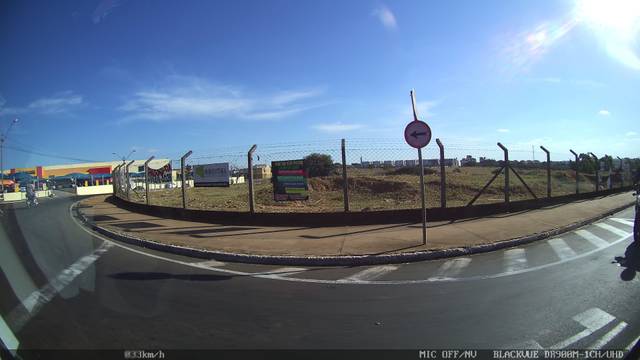
Region: Brazil
Coordinates: -20.526, -47.433